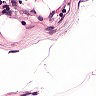
Metastatic tissue present: no